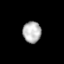
Tissue: lung
Cell type: T cells
Senescence score: 0.1524
Nuclear area (px): 383
Mean DAPI intensity: 182.277